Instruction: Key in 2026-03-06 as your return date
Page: home
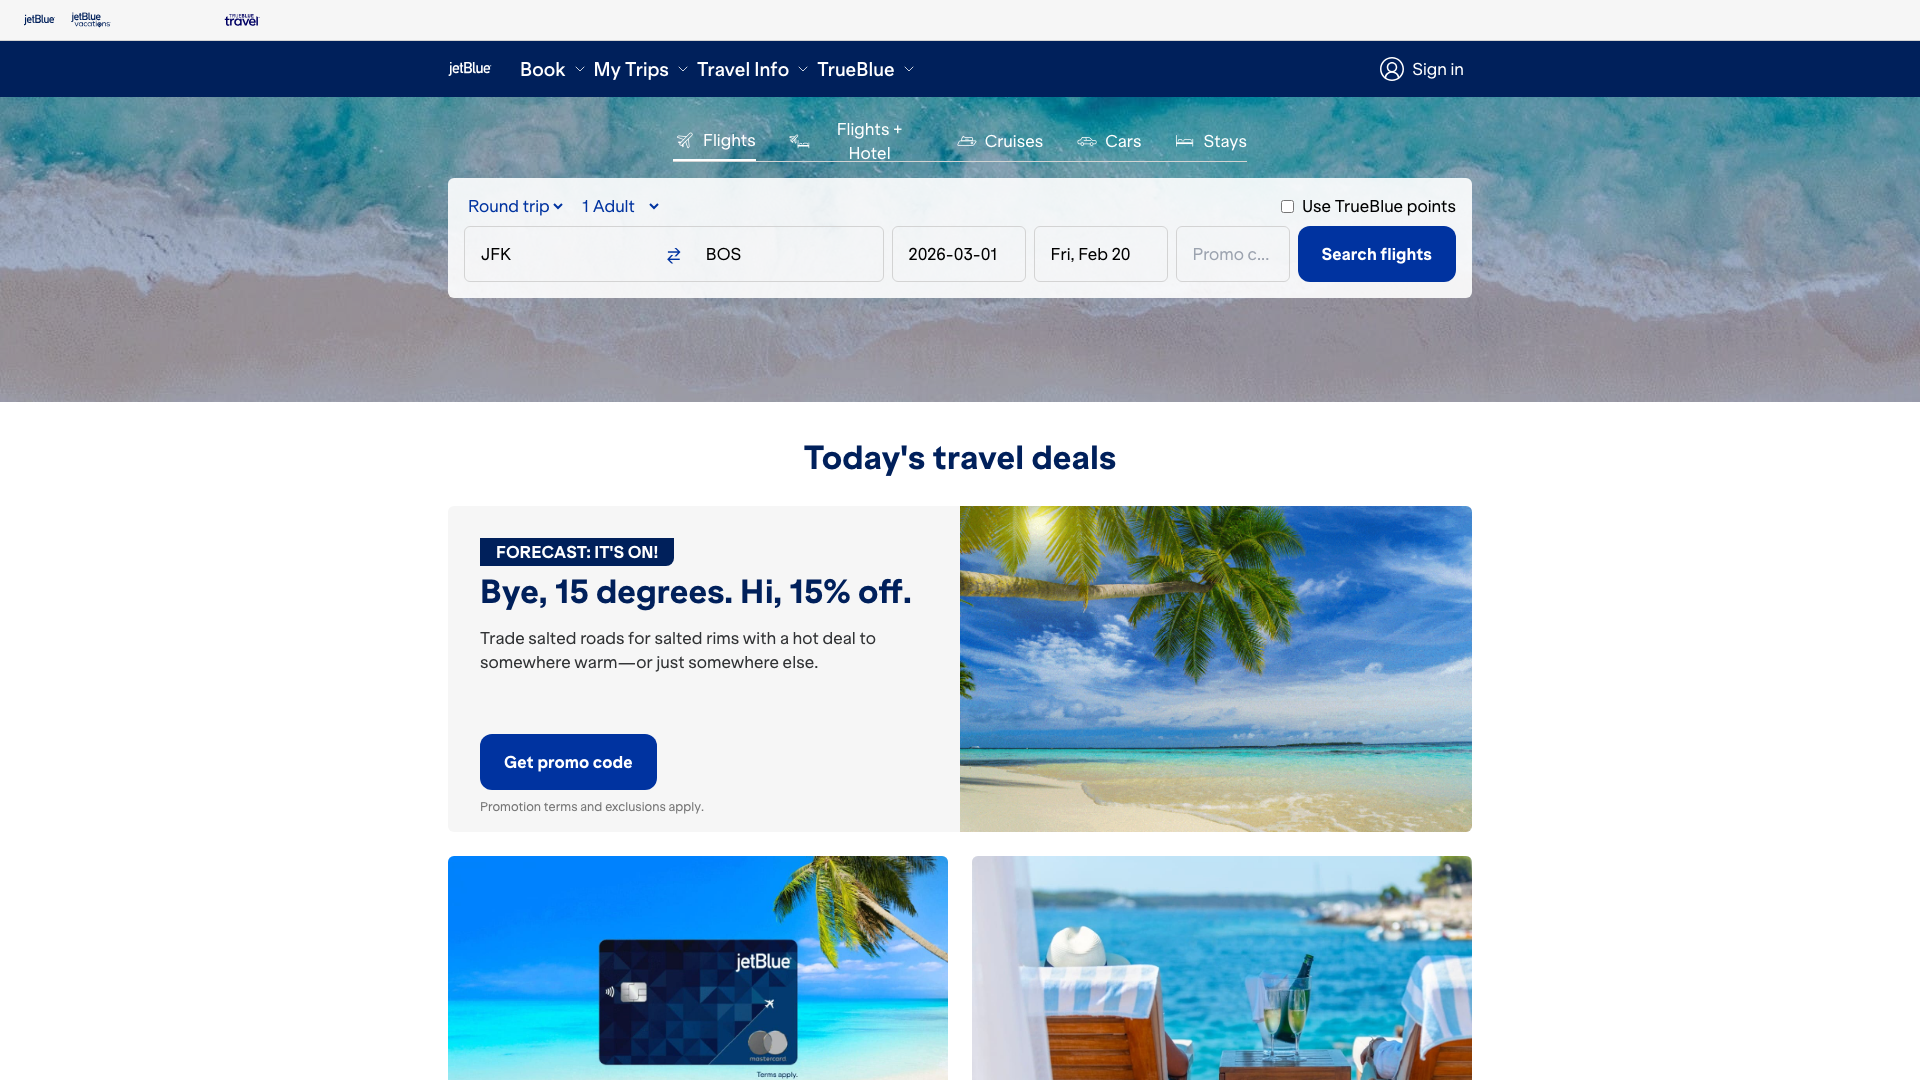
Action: type